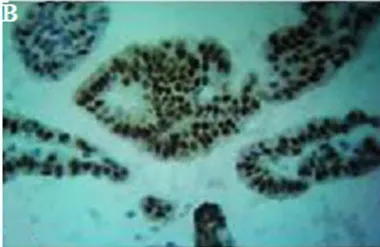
Positive for ER.
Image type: pathology (immunostaining)